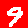
Digit: 9